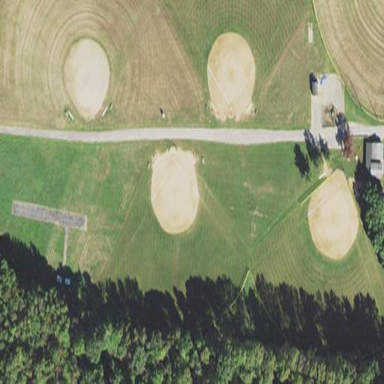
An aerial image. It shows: Sports centre specializing in softball within leisure land.